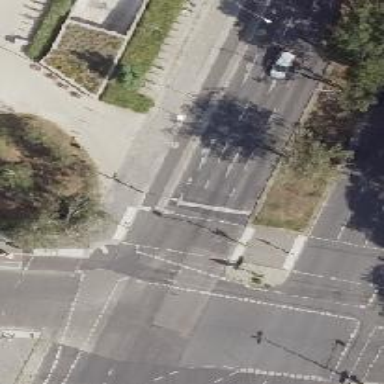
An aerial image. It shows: Crossing with traffic signals.